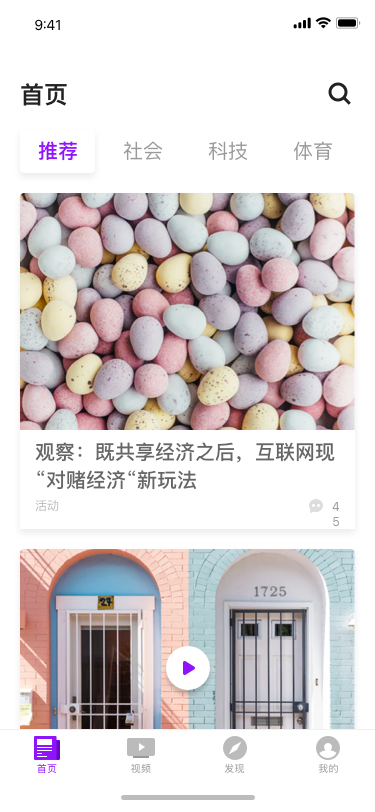
Text in this UI design:
首页
推荐
社会
科技
体育
观察：既共享经济之后，互联网现“对赌经济“新玩法
活动
45
Comment On The Importance Of Human Life